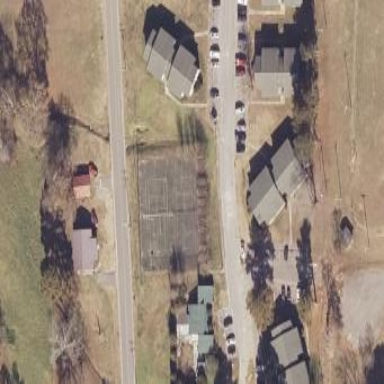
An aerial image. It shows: Park with tennis courts.